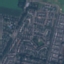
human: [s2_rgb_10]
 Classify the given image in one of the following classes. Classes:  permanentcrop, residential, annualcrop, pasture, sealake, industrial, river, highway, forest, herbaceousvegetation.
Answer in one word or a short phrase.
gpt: Residential